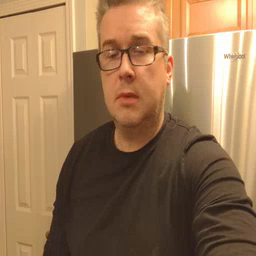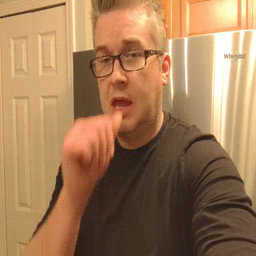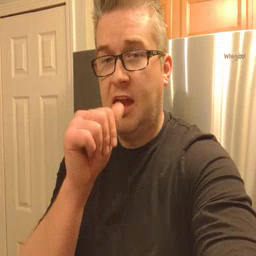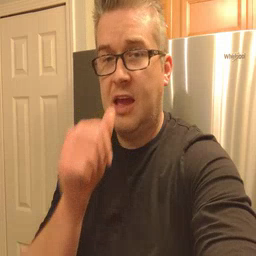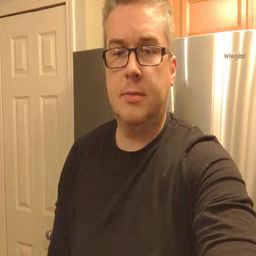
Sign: nuts